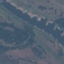
Land use / land cover: River